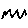
Label: zigzag